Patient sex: M
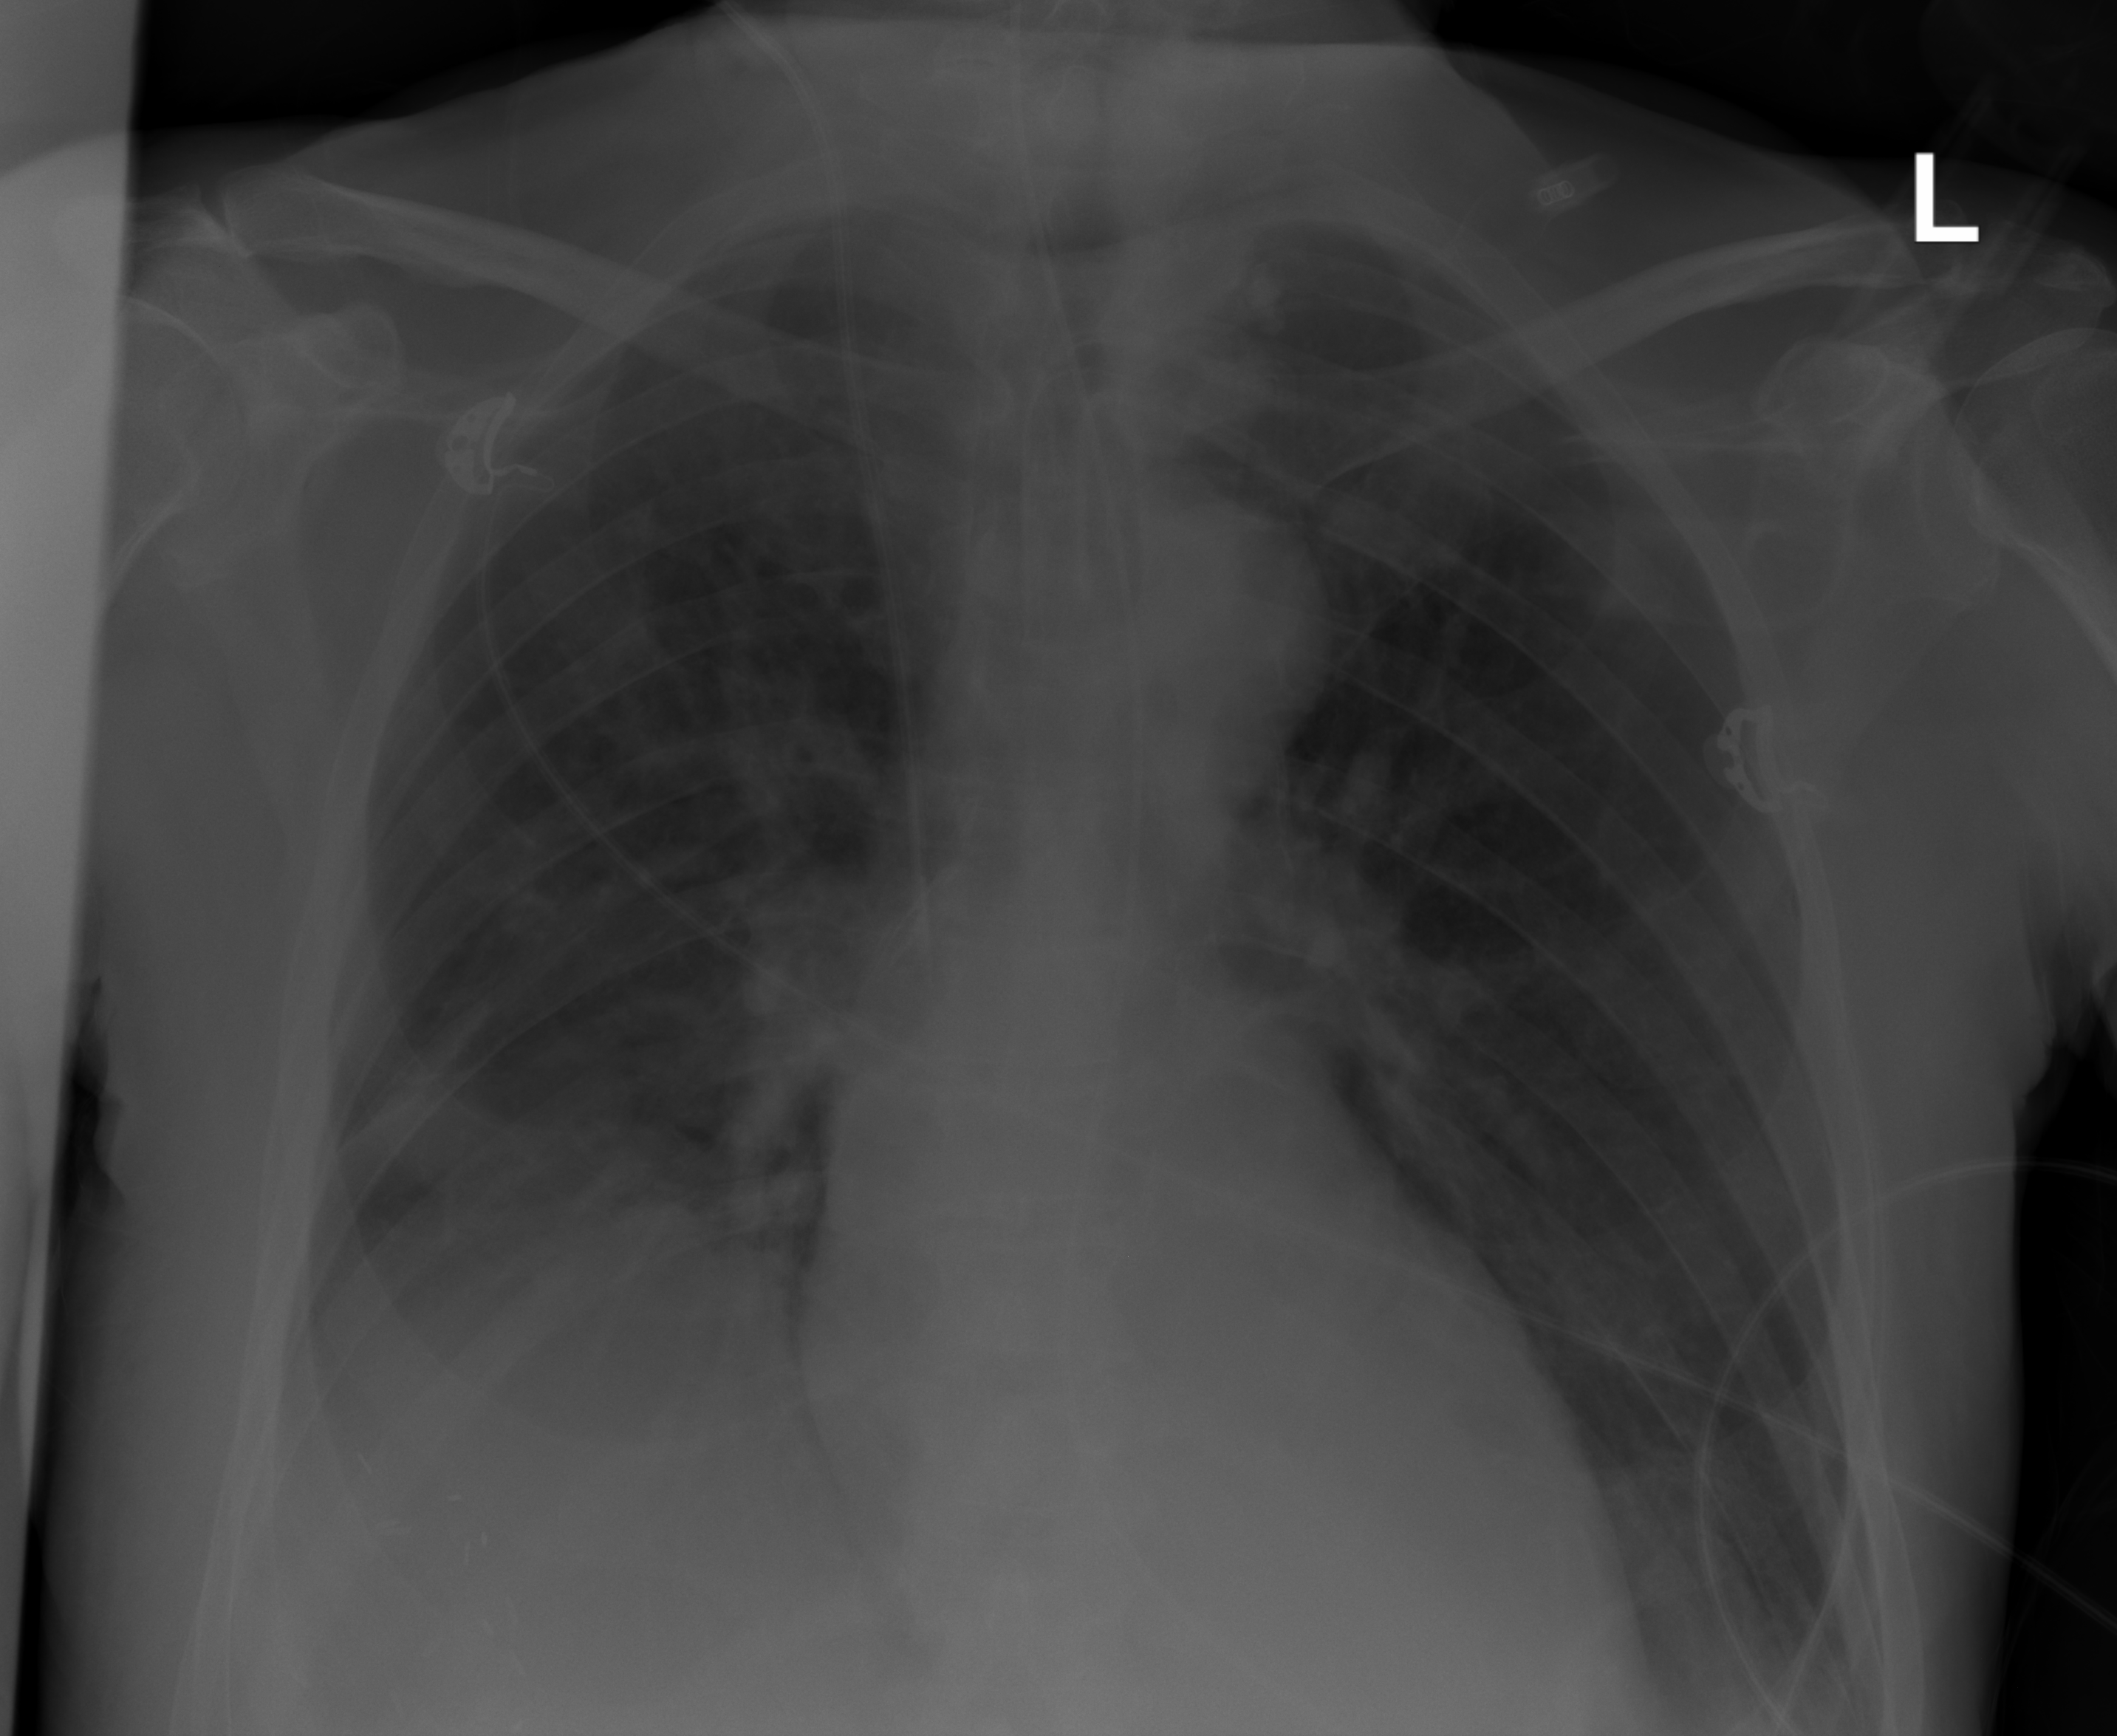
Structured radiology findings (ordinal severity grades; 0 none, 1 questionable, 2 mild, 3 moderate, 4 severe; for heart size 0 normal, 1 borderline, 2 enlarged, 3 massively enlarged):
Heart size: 0
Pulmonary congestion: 0
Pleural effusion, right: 0
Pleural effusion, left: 0
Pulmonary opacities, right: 0
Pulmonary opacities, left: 0
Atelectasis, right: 2
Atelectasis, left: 0